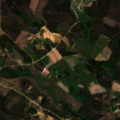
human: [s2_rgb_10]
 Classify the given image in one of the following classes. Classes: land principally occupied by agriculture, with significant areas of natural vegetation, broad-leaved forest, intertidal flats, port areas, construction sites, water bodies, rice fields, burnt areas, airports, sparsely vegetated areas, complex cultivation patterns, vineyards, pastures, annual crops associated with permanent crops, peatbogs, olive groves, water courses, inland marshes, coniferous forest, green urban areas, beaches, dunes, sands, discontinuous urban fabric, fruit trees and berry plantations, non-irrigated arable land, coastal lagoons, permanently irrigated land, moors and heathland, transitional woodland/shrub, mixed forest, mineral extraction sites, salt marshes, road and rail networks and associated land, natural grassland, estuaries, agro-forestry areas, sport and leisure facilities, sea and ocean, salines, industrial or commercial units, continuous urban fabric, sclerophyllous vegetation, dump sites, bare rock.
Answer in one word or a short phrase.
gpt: vineyards, complex cultivation patterns, land principally occupied by agriculture, with significant areas of natural vegetation, broad-leaved forest, transitional woodland/shrub